Question: I'm using Counter in Thread Group Level for using different users,
I want to execute Thread Group with more than 1 Loop Count and reset the counter each iteration, so that each iteration thread group will be the same,e.g. start from counter 1.
I expected to use 'Reset counter on each Thread Group Iteration' but it's disabled unless I reset per user which I don't want.
> Reset counter on each Thread Group IterationThis option is only available when counter is tracked per User, if checked, counter will be reset to Start value on each Thread Group iteration. This can be useful when Counter is inside a Loop Controller.
I can check Reset Counter and un-check Track counter which leaves 'Reset Counter' checked but it doesn't help.

Isn't there a simple solution for my simple requirement?
Example of execution: 3 Threads, 2 Loop Count will print:
'''
1
2
3
1
2
3
'''
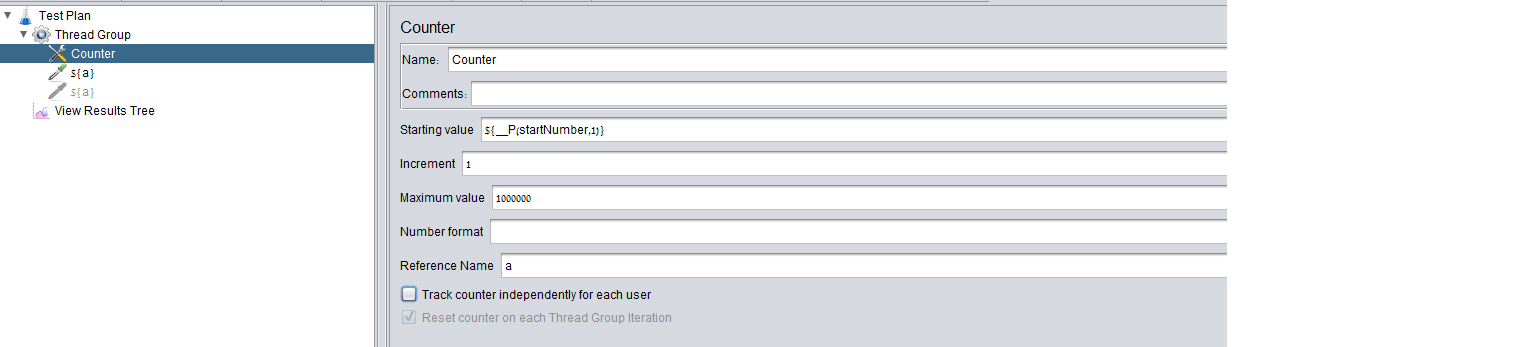
Answer: You have 'Maximum value' field, if you put there '3' instead of that weird value you currently have the Counter will start behaving exactly as you expect it do behave.
<URL>
More information: <URL>